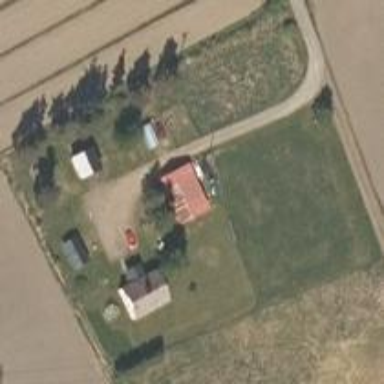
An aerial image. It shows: Farmyard area.